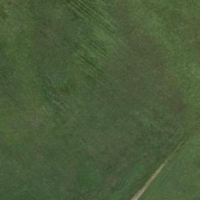
EUNIS habitat code: 24
Species observed at this site:
Anas crecca